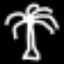
Label: palm tree